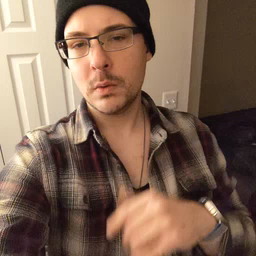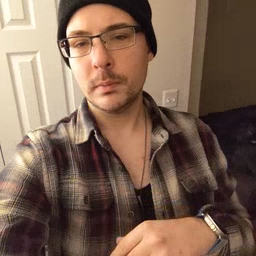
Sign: pajamas